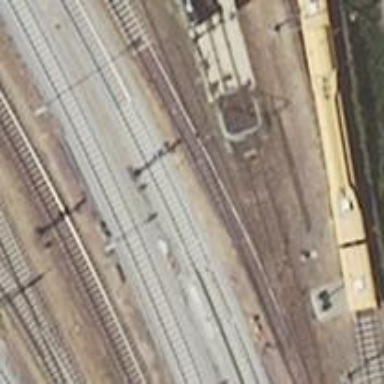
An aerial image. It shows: Railway signal.